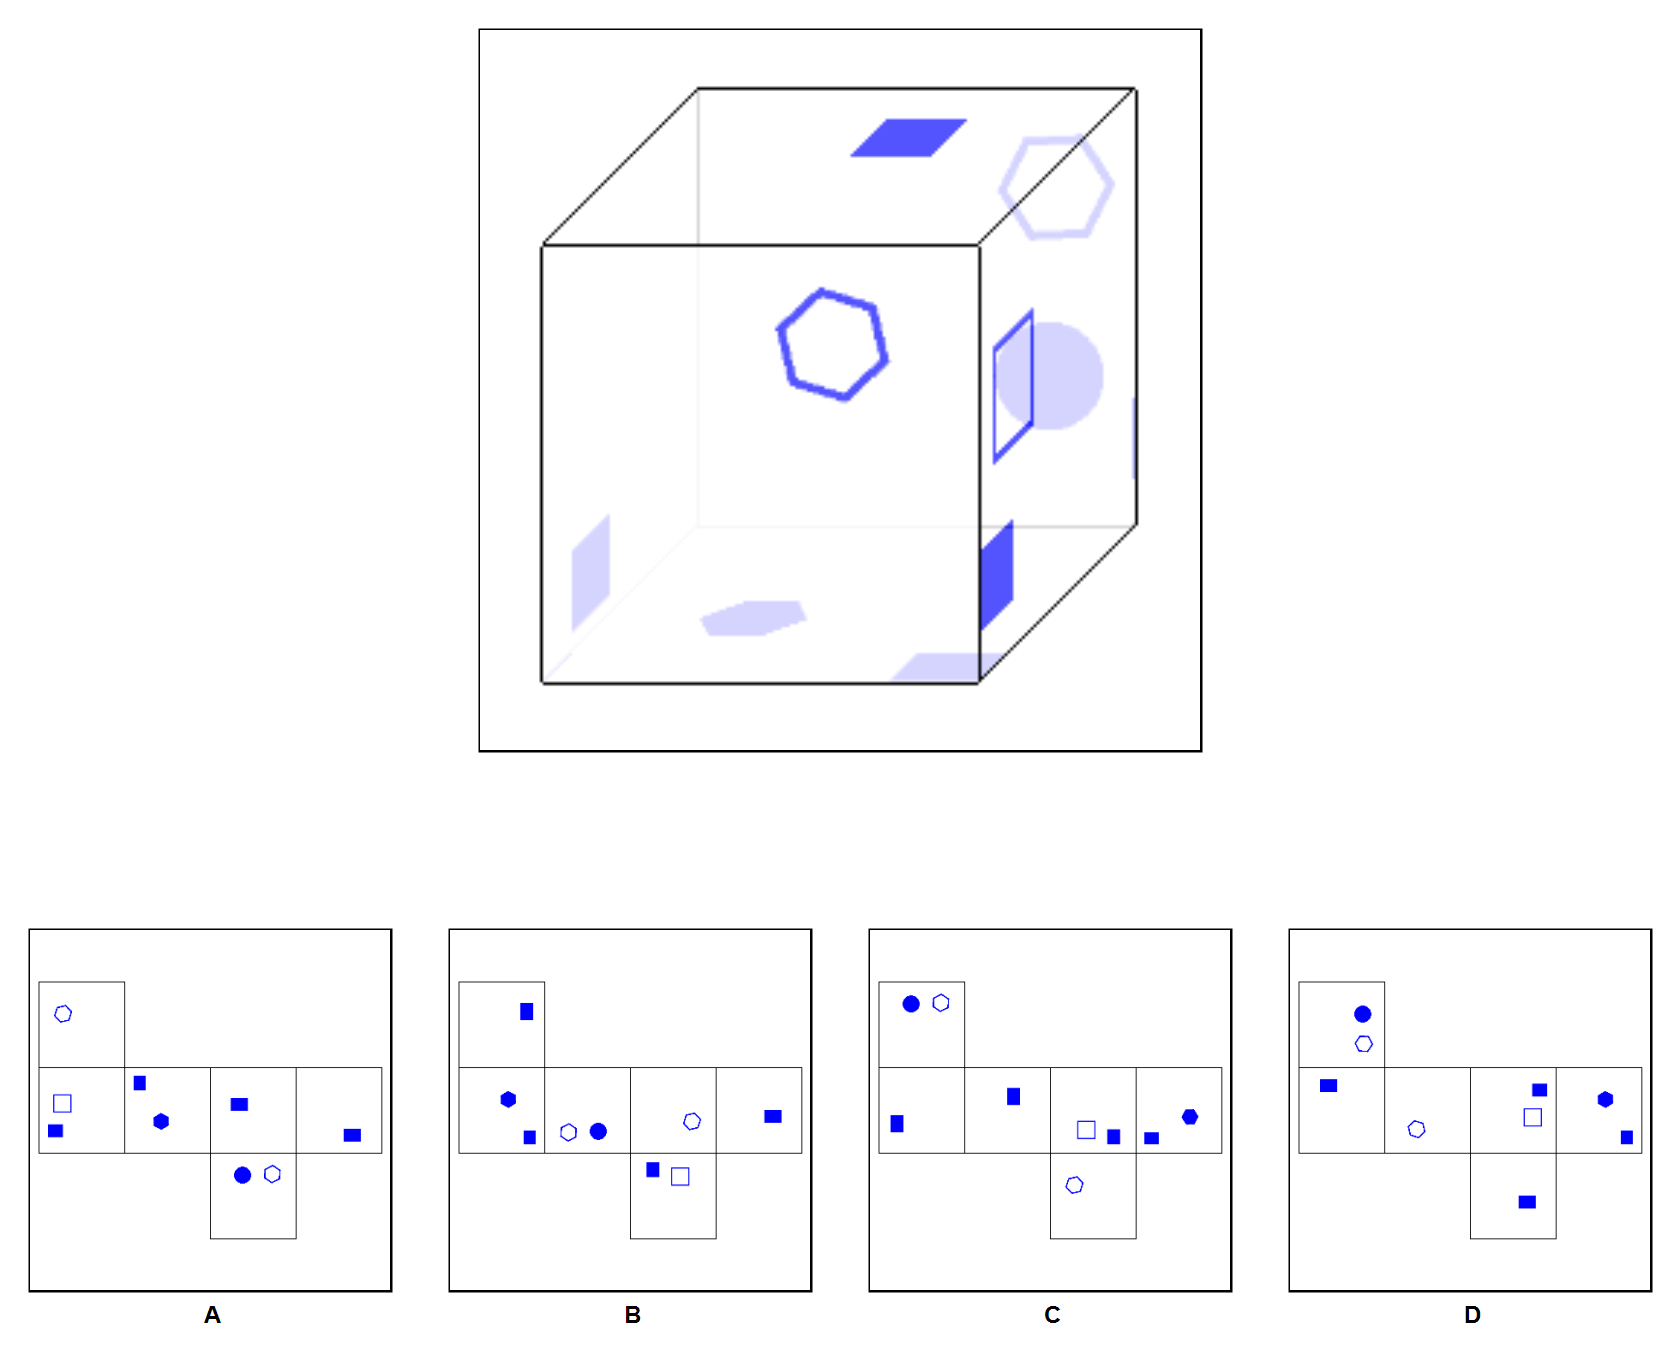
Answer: C